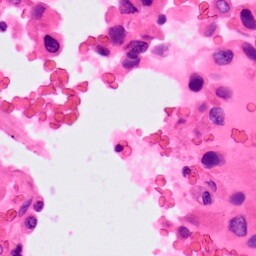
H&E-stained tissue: Lung